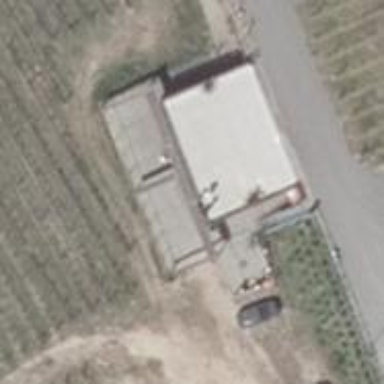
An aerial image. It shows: Café.